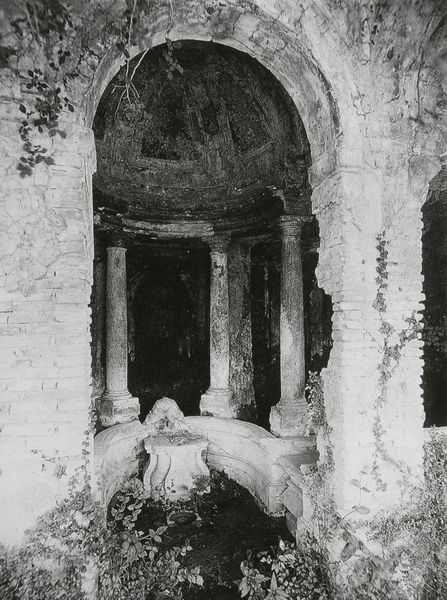
Titel: Ruinen des Nymphaeums
Künstler: Pietro da Cortona
Standort: Rom
Institution: Nymphaeum der Villa del Pigneto
Schlagwörter: blätter, dunkel, gemälde, wasser, weiß, see, teich, blumen, grau, hell, marmor, pfeiler, schwarz, säule, säulen, zeichnung, gebäude, park, hochformat, alt, architektur, sockel, stein, steine, bild, erde, strauch, brüstung, busch, büsche, kirche, sträucher, dunkelheit, decke, blatt, pflanze, pflanzen, höhle, renaissance, brunnen, oval, rund, garten, ranken, bogen, mauer, ziegel, backstein, pilaster, grube, rundbogen, kuppel, draussen, podest, foto, fotografie, photographie, verfall, penis, nische, arkade, außen, ruine, stütze, gewölbe, mauerwerk, schwarzweiss, ruinen, altar, architrav, arkaden, bänke, kapitelle, kapitell, photo, halbkreis, halbrund, ziegelsteine, gesims, bewachsen, efeu, jesus, mauern, grotte, kapelle, beet, tempel, konche, fresko, basis, korinthisch, sitzbank, verfallen, römisch, säulengang, deckenmalerei, krypta, basen, kolonaden, kolumne, quelle, sträuche, kletterpflanzen, kupel, verwildert, sitzstufe, berankt, eingestürzt, gennazzano, mauerwek, nymphäum